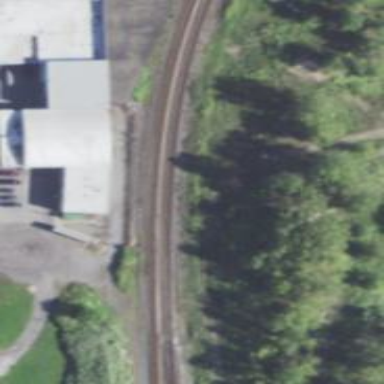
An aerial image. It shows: Railway line running on embankment.